Question: Can I specify a border like 1px solid color1/color2. for the situation if I have to put a border like the image attached. I know I can put this border as an image, but I am looking if this can be be done in pure css.
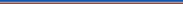
Answer: You can also achieve the effect of multiple borders on an element with the pseude elements ':before' and ':after'.
See this page for examples <URL>
Here is ja demo using this technice (only top border as you described it): <URL>
'''
div {
border-top: 3px solid #00f;
position: relative;
z-index: 10;
margin: 10px;
width: 200px;
}
div:before {
content: "";
border-top: 1px solid #f00;
position: absolute;
top: 0;
left: 0;
right:0;
z-index: -1;
}
'''